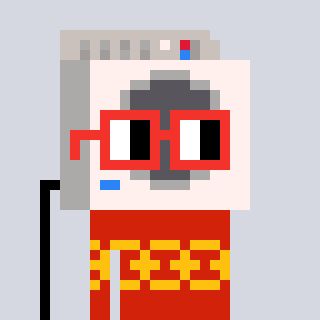
a pixel art character with square red glasses, a washing machine-shaped head and a red-colored body on a cool background